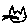
Label: cat